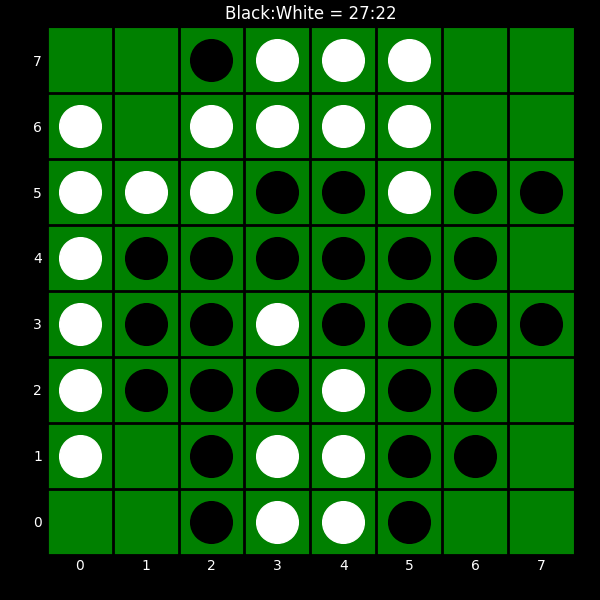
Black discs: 27
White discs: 22